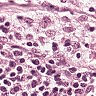
Metastatic tissue present: no